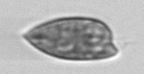
Label: Prorocentrum_dentatum